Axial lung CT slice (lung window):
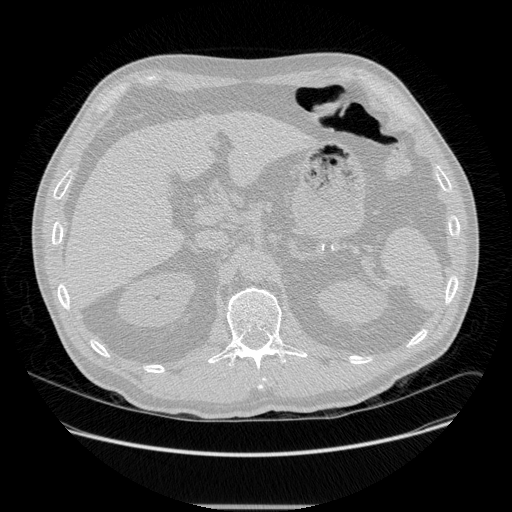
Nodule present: no